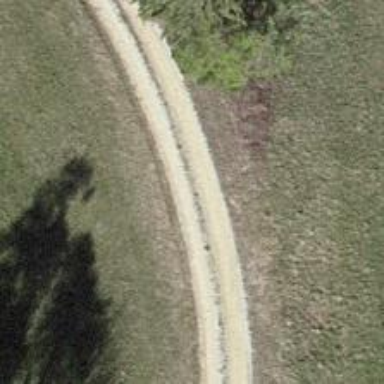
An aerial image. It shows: Track with very rough surface.